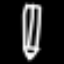
Label: pencil